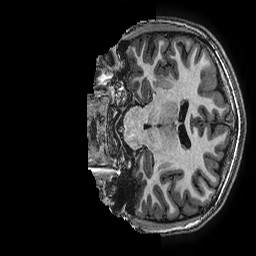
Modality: T1w
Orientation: coronal
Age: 15
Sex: female
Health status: ill
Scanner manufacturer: ge
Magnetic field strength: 3 T
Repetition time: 0.00766 s
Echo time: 0.003476 s